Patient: sex M, age 45
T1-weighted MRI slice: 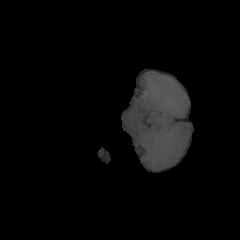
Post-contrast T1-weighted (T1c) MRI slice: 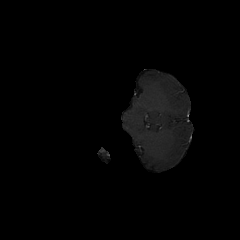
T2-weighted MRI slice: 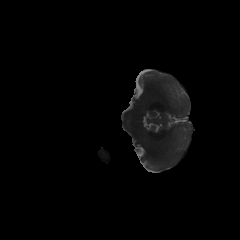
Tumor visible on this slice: no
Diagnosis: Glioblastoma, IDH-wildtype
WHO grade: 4